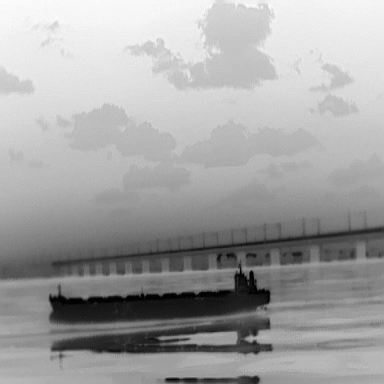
There is a liner in the infrared image.